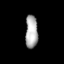
Tissue: lung
Cell type: T cells
Senescence score: 0.1756
Nuclear area (px): 405
Mean DAPI intensity: 170.444